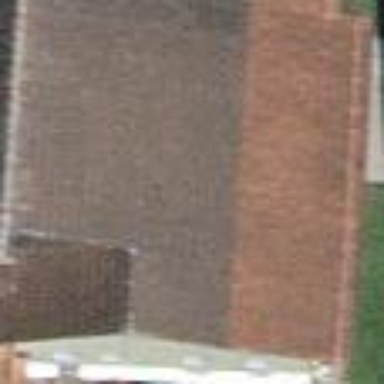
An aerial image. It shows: Building with tiled roof.